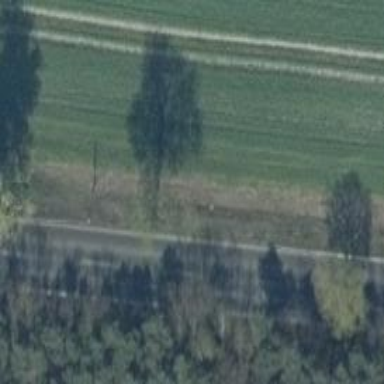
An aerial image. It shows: Deciduous tree with broadleaved leaves.